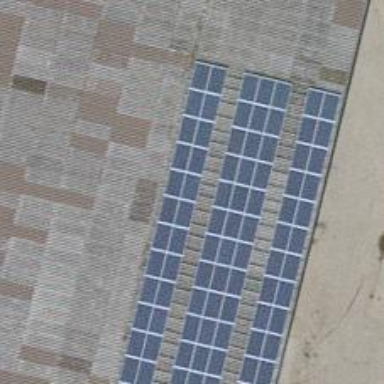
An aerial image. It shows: Solar power generator with photovoltaic panels.